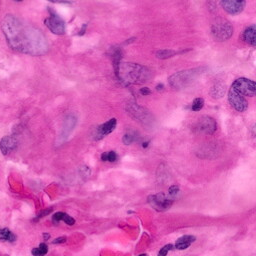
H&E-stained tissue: Pancreatic